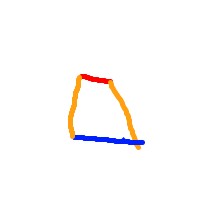
Shape: trapezoid